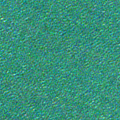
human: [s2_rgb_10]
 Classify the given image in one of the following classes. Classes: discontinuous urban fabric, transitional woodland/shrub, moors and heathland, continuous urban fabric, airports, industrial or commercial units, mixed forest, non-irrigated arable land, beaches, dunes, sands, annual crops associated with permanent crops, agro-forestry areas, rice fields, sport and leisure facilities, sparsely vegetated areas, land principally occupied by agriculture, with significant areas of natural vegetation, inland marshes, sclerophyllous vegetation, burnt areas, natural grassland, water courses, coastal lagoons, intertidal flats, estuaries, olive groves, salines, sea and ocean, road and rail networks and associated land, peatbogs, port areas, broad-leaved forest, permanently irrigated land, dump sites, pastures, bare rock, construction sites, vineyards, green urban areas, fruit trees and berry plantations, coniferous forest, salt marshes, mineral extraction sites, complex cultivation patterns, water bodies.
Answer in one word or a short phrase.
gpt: sea and ocean